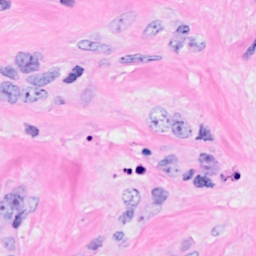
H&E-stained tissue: Breast